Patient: sex M, age 46
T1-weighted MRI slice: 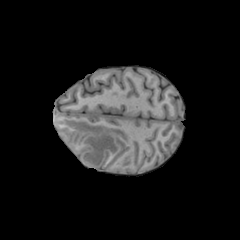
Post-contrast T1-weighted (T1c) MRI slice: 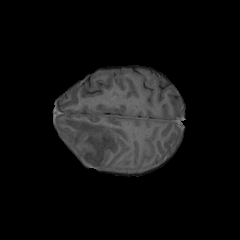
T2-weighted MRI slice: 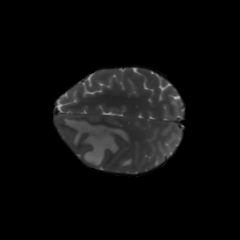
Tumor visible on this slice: yes
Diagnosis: Glioblastoma, IDH-wildtype
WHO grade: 4